Question: I created a hello world project in Flash CS5 (Windows 7) for iPhone, but everything looks pixely.

I set resolution to 960x640 and test device is iPhone 4. Can I fix this?
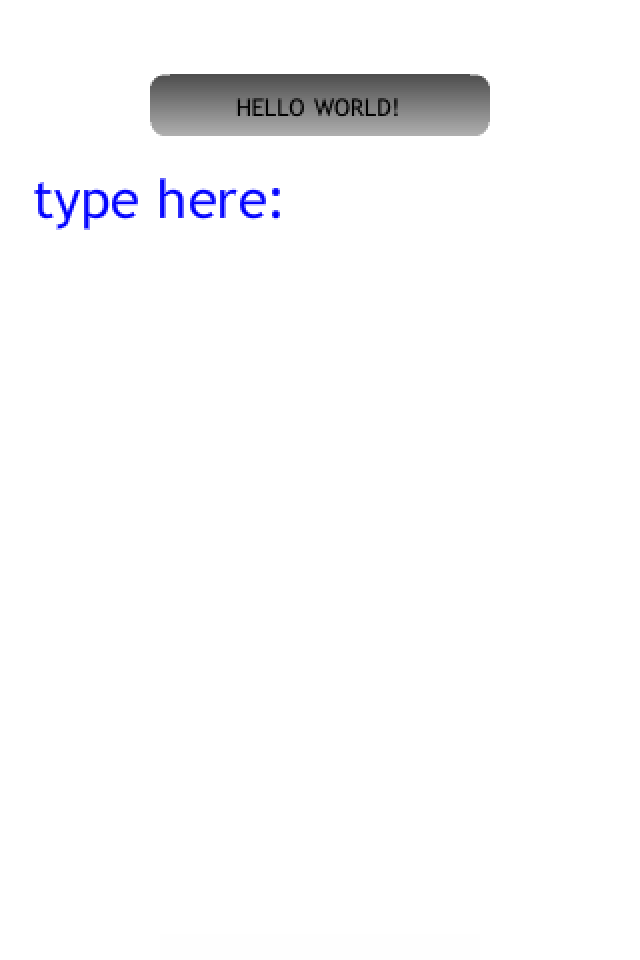
Answer: Support for the Retina display resolution was added into Adobe Flash Professional CS5.5. When publishing, go to File > AIR for iOS Settings. You will have a "Resolution" drop-down menu where you can choose between the options of "Standard" and "High" (Retina). Unfortunately (from what I've read), this will not be a feature in Flash versions prior to CS5.5; You need to upgrade to use this feature.